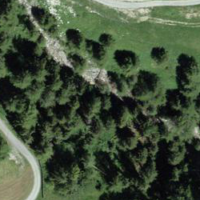
EUNIS habitat code: 44
Species observed at this site:
Laserpitium latifolium